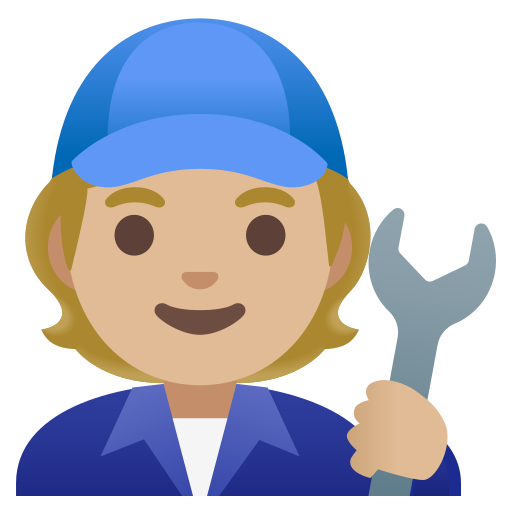
Emoji: 🧑🏼‍🔧